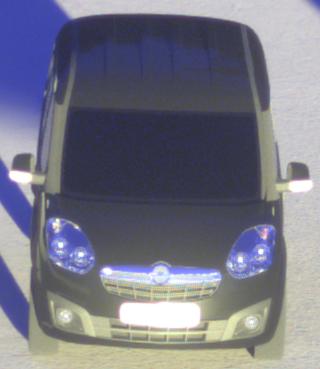
Make: Opel
Model: Combo Combi L1H1 1.4
Detailed model: Combo (D) Combi
Model produced from: 2012/01
Model produced until: 2013/11
Doors: 5
Color: black
Road condition: dry road
Daytime: sunrise or sunset
Contrast: high contrast